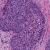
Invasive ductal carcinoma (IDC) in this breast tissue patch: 1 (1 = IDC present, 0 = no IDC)